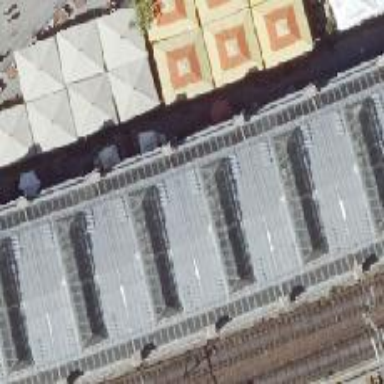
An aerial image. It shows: Platform edge at railway station.